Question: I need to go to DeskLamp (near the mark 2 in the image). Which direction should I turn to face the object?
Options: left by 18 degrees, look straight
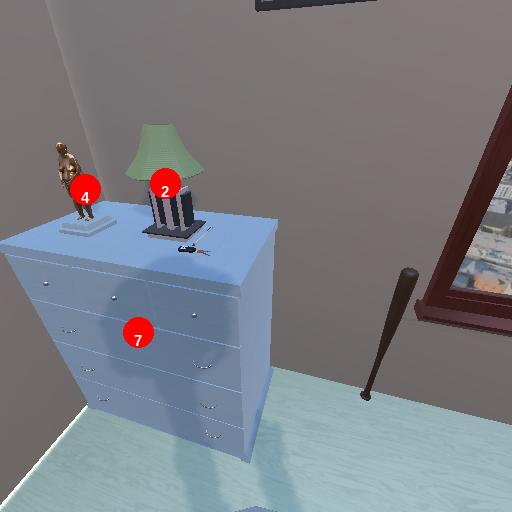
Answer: left by 18 degrees